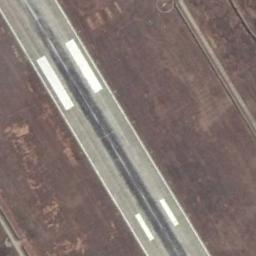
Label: runway